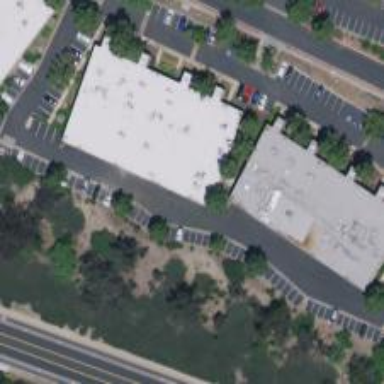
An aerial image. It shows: Industrial building.